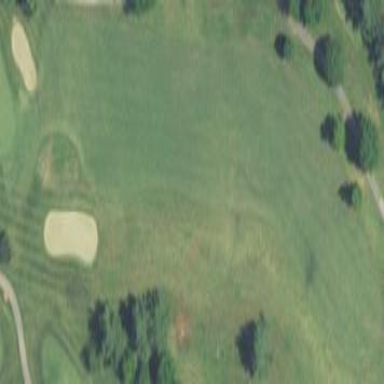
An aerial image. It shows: Scenic golf fairway.